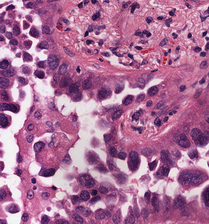
Tumor epithelial tissue: yes
Tumor-associated stroma tissue: yes
Normal tissue: no